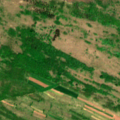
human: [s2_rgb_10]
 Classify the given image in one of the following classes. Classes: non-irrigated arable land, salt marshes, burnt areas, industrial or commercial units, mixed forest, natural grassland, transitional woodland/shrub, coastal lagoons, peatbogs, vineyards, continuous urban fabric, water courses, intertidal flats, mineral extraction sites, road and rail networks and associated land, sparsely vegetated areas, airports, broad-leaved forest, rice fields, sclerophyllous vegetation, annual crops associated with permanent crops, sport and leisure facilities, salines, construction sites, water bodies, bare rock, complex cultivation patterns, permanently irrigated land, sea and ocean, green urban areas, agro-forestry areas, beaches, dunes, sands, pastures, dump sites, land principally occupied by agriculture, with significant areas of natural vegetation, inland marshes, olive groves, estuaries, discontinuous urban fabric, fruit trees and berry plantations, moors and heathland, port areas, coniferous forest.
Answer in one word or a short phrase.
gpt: complex cultivation patterns, broad-leaved forest, natural grassland, transitional woodland/shrub